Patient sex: M
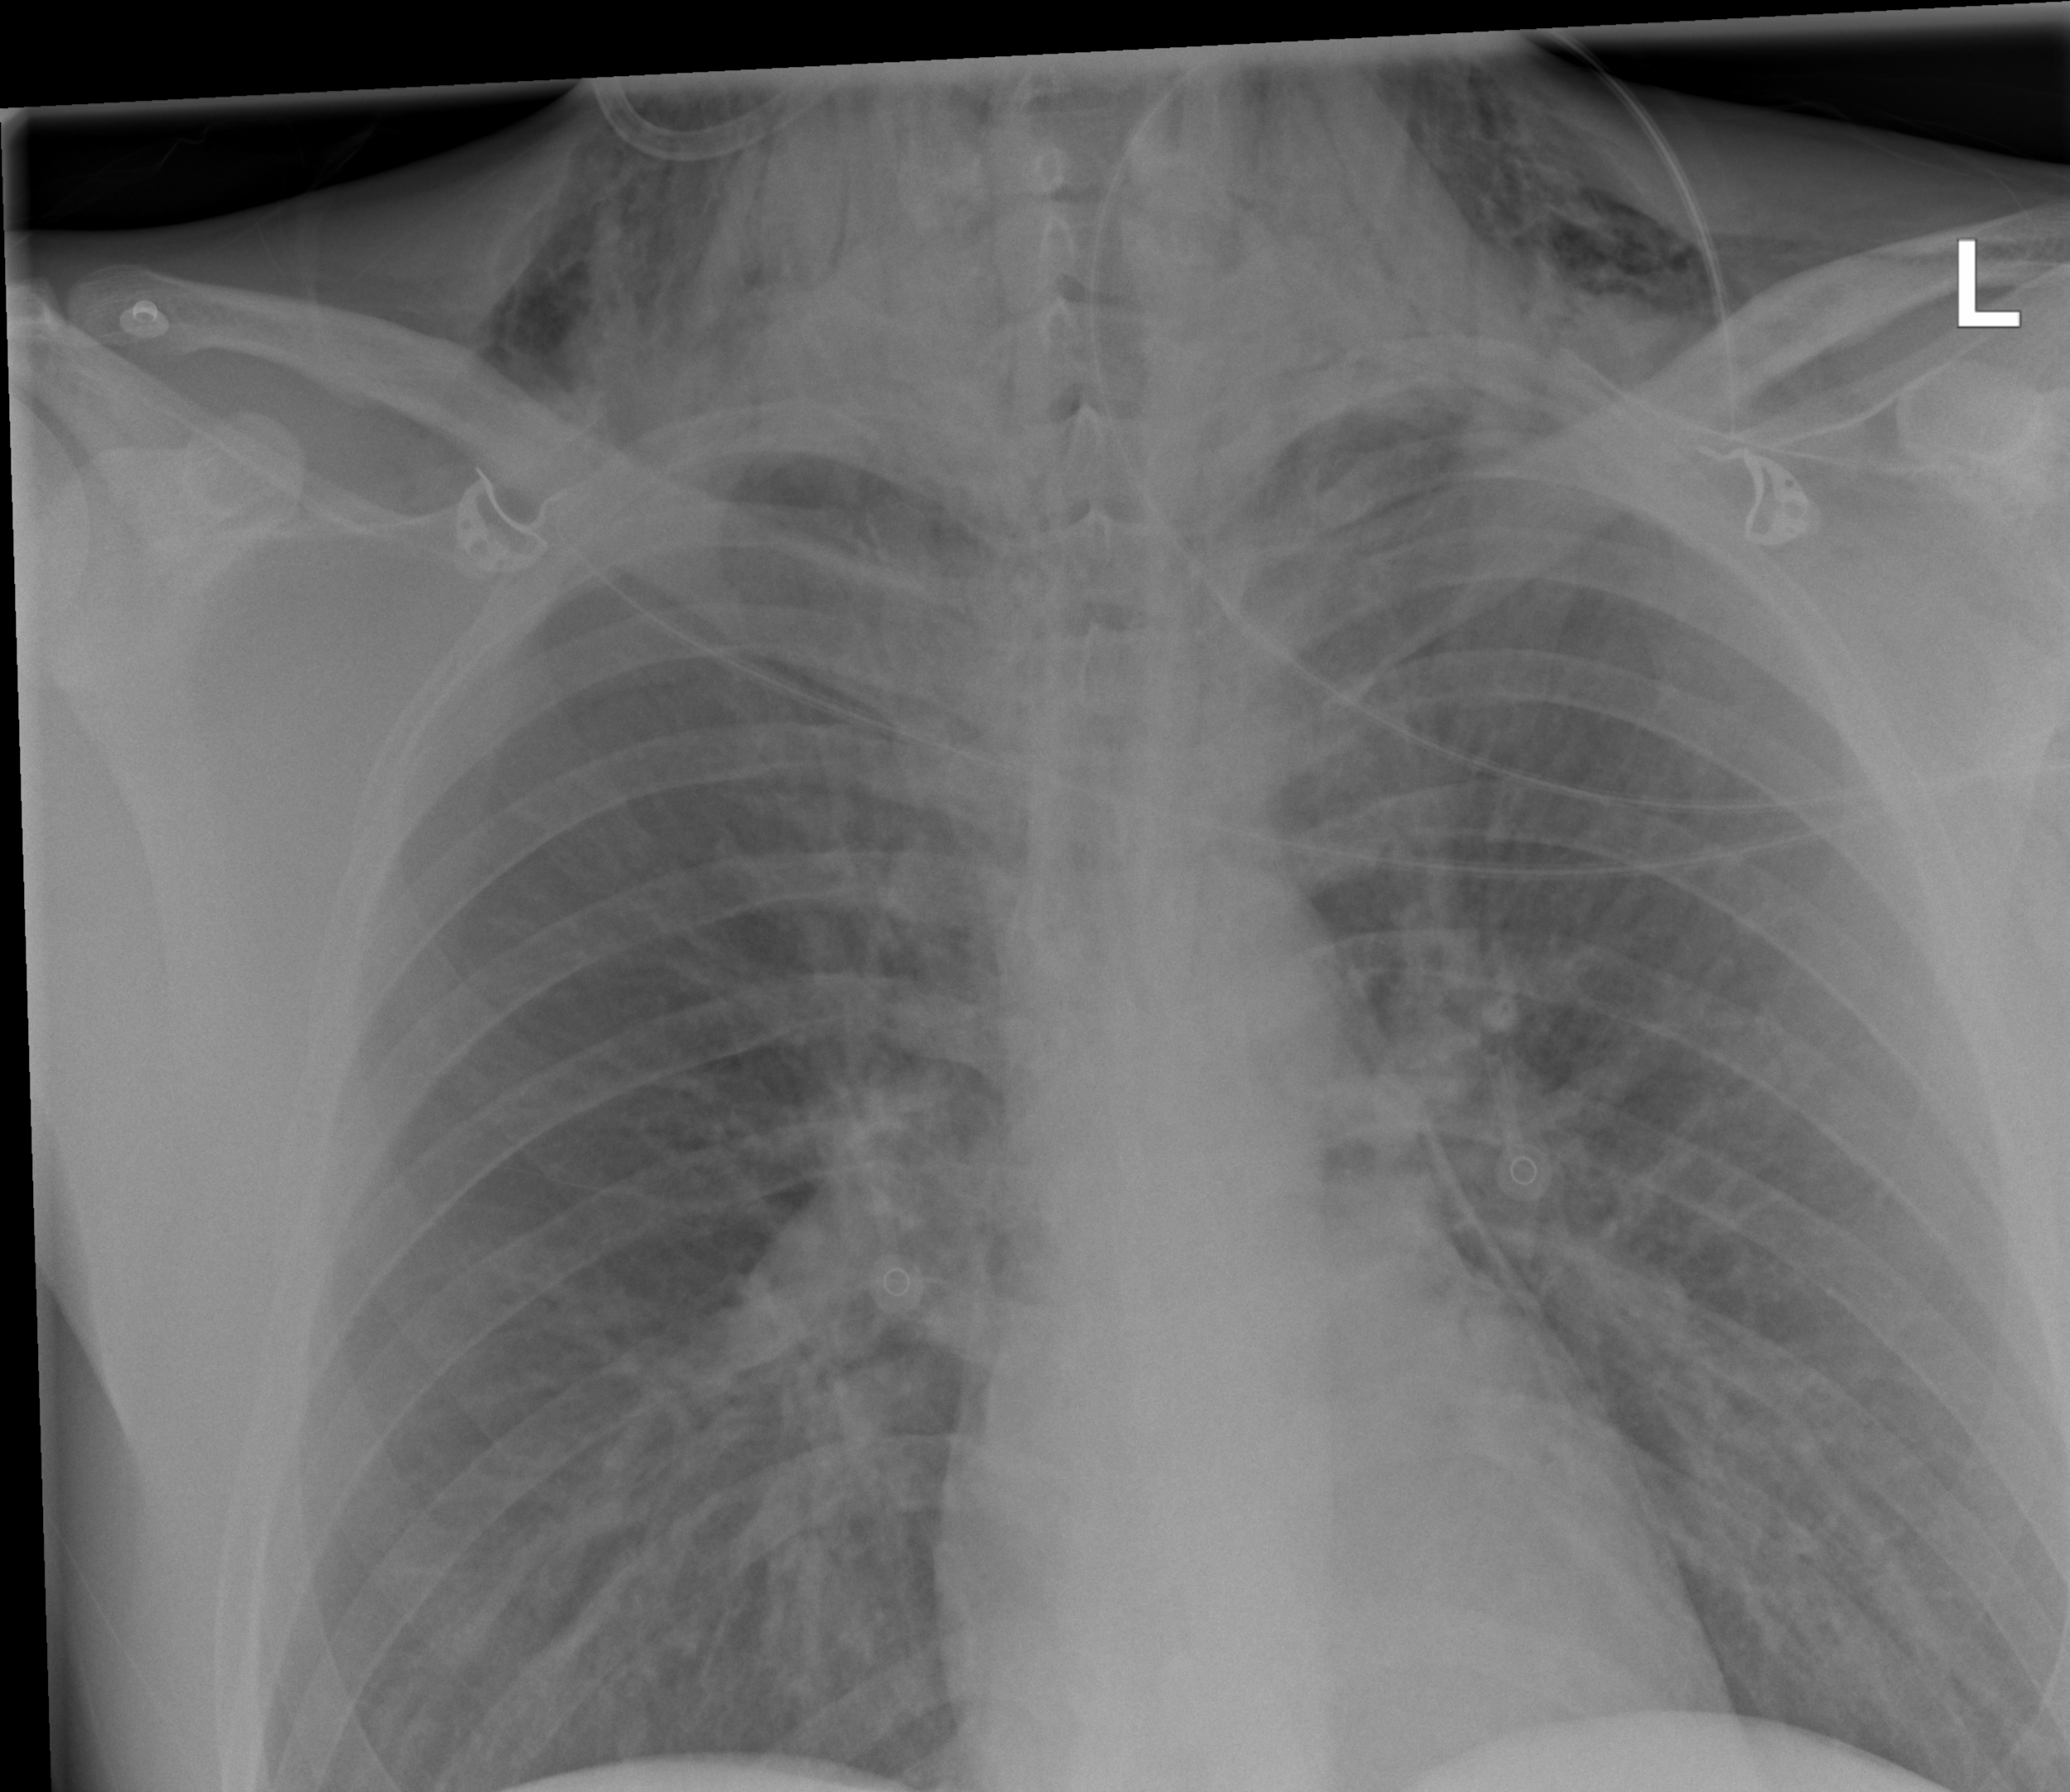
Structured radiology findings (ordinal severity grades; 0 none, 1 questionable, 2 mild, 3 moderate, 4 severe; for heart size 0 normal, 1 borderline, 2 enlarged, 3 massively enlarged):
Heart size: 1
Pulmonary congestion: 3
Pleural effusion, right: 0
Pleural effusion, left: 0
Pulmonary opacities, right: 1
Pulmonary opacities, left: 1
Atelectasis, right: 0
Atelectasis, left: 0